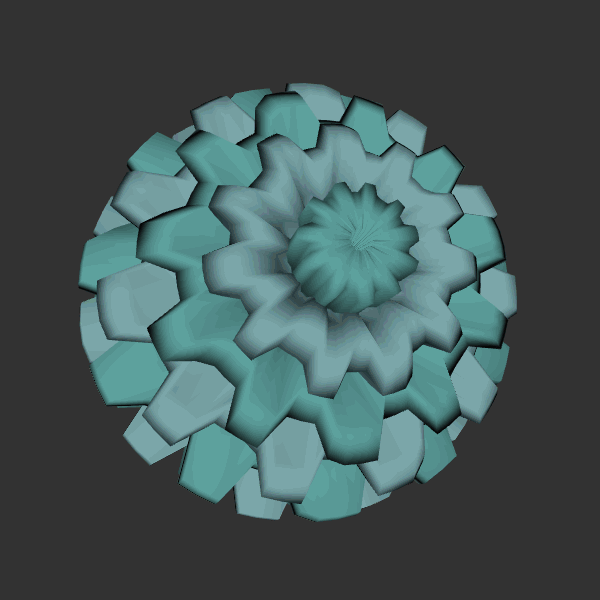
Background: dark